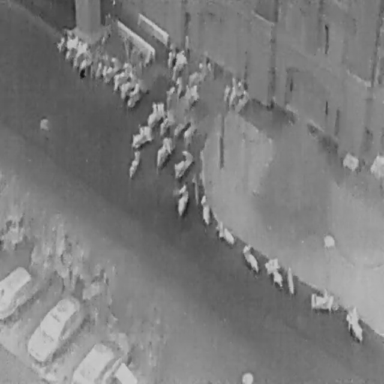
There are 36 objects shown in the infrared image, including 33 Bicycles, and three Cars.